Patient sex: M
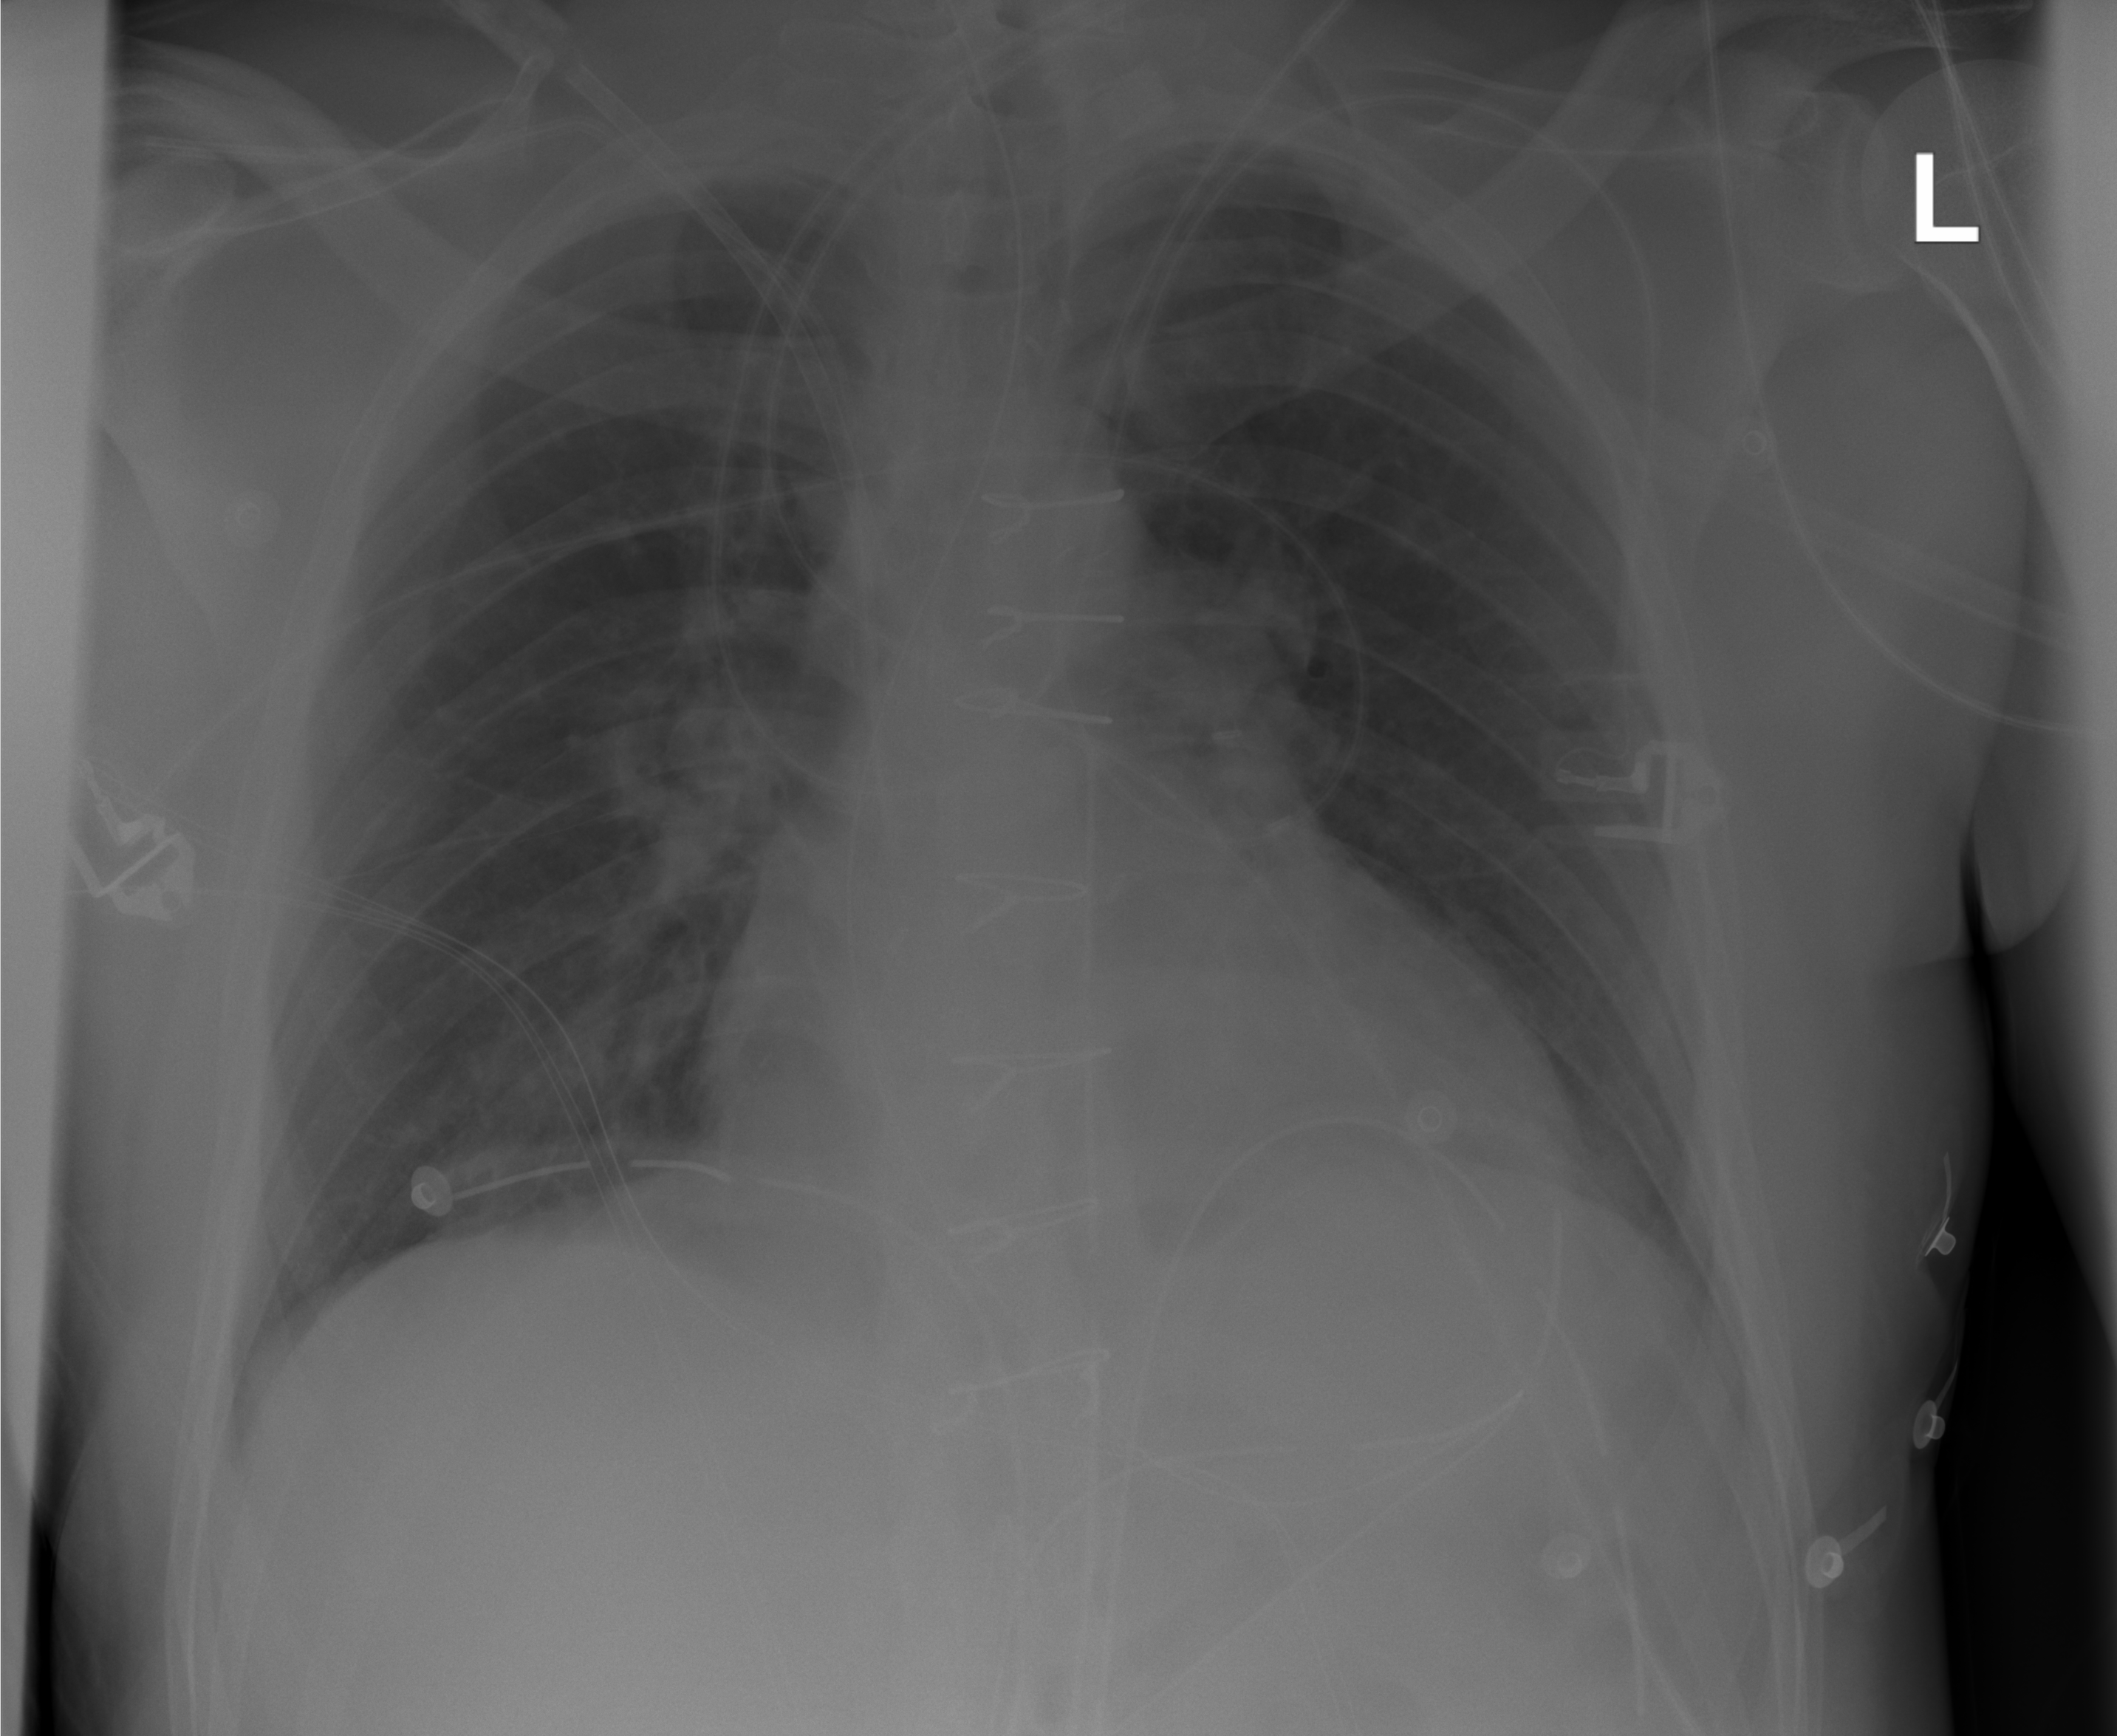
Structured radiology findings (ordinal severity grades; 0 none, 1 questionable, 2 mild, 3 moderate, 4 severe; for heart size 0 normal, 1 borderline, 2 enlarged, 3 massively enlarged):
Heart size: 1
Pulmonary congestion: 2
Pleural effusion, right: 0
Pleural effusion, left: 0
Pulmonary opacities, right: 0
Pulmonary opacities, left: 0
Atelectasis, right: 0
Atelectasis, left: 0